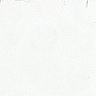
Metastatic tissue present: no